Field crop: tomato
Growth stage: 1
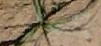
Species: cyperus